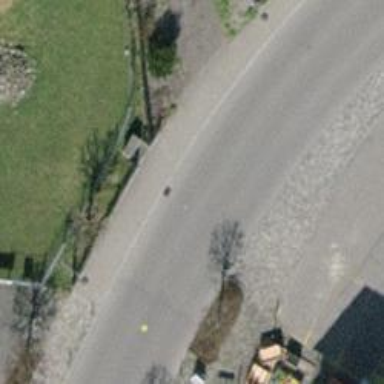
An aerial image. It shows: Residential road with asphalt surface. Both sides have sidewalks.